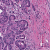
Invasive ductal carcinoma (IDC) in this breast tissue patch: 1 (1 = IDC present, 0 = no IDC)